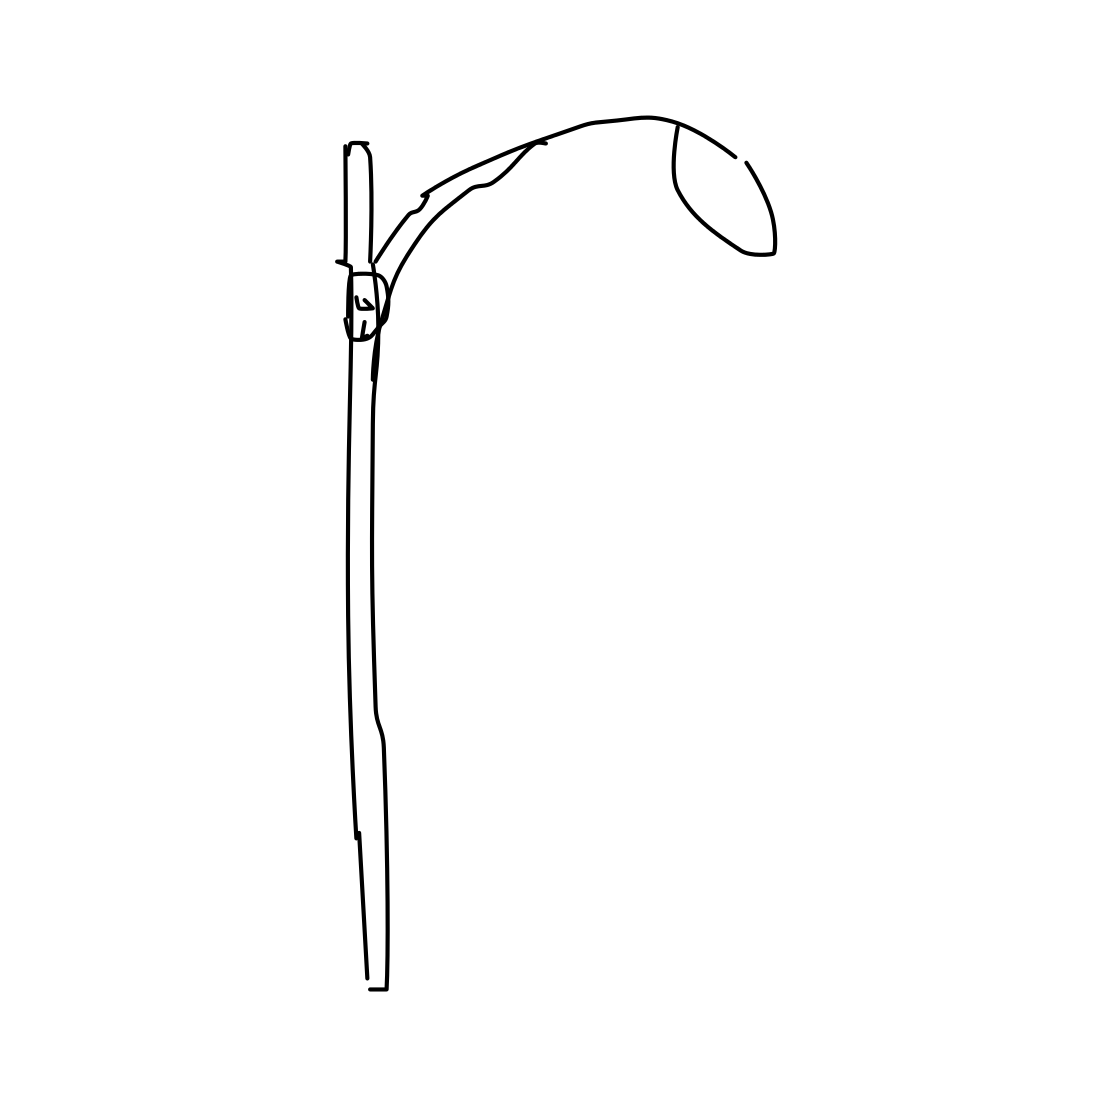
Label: streetlight